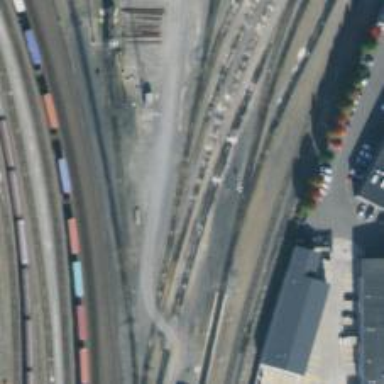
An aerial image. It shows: Railway yard.